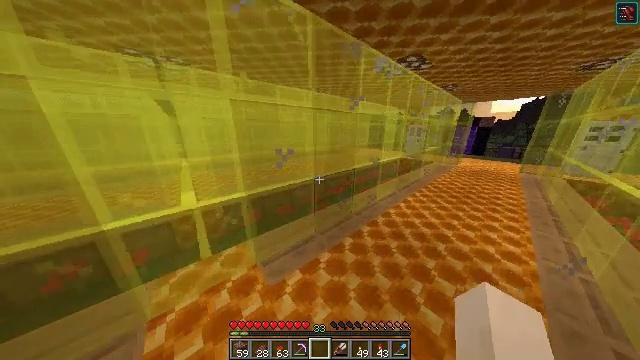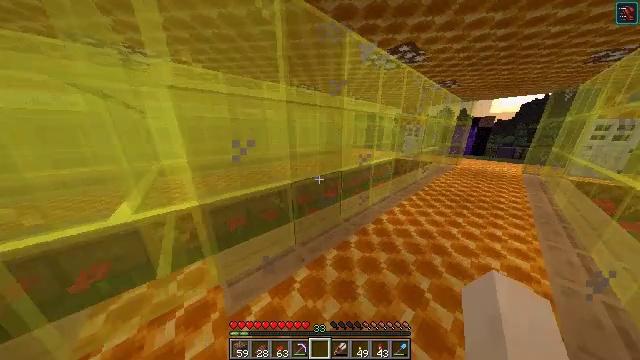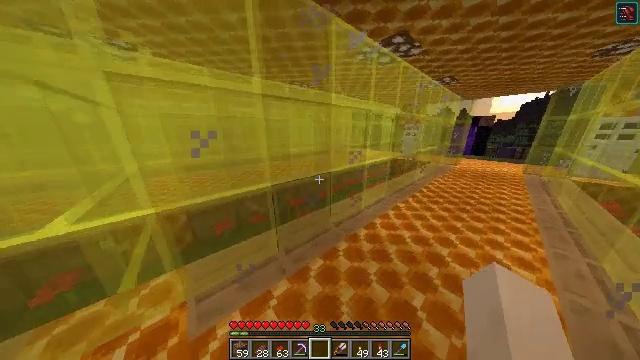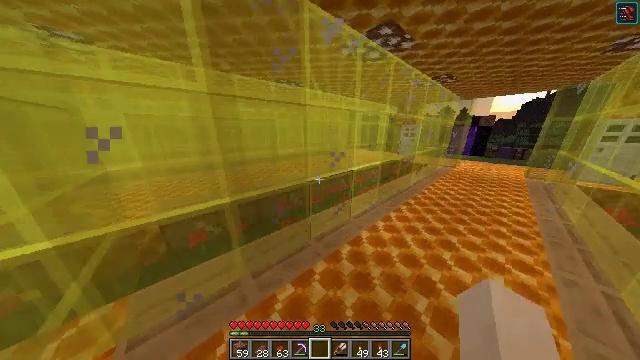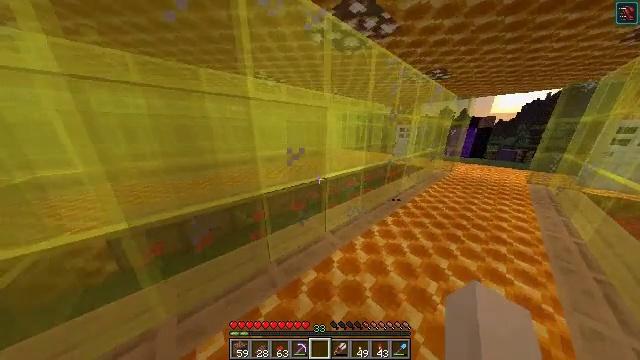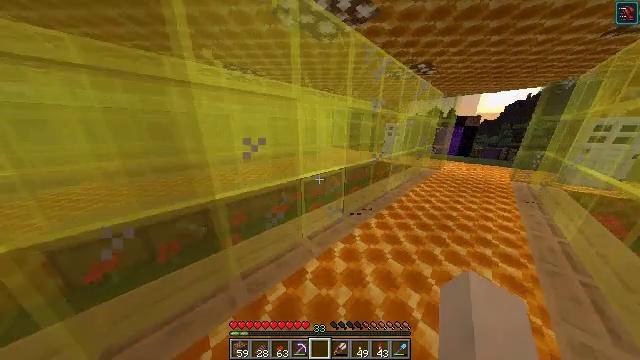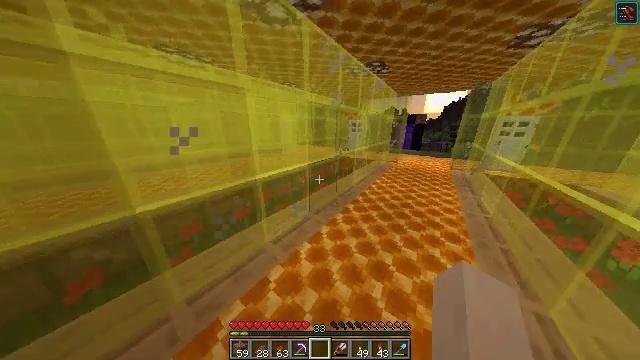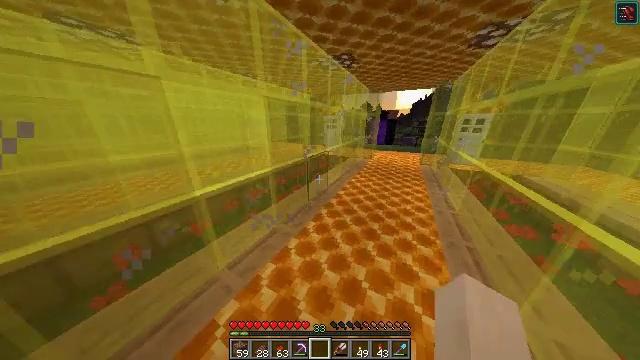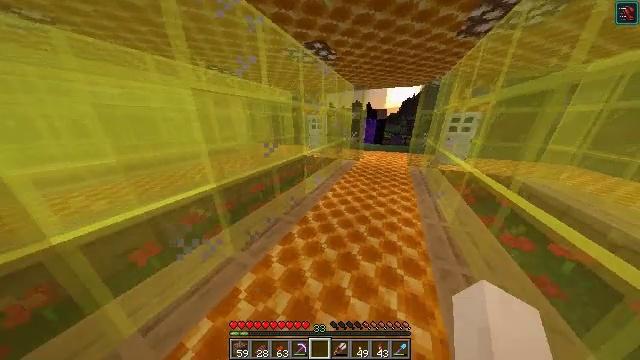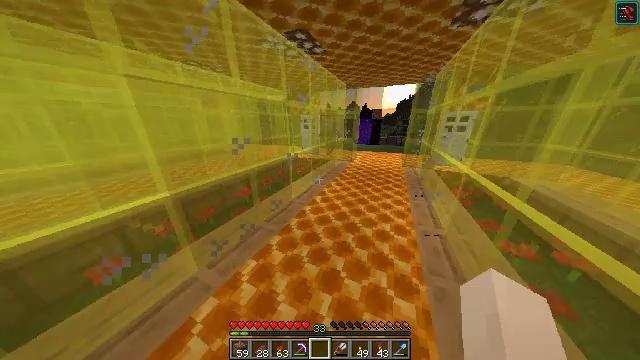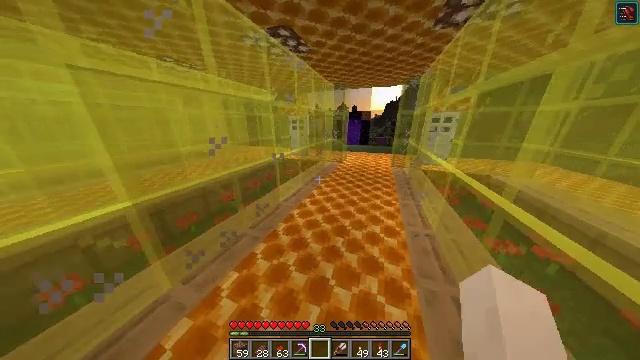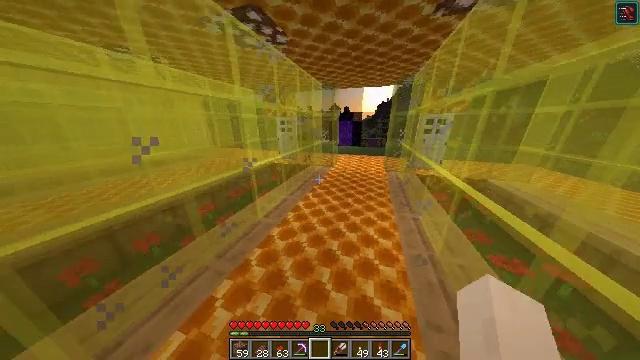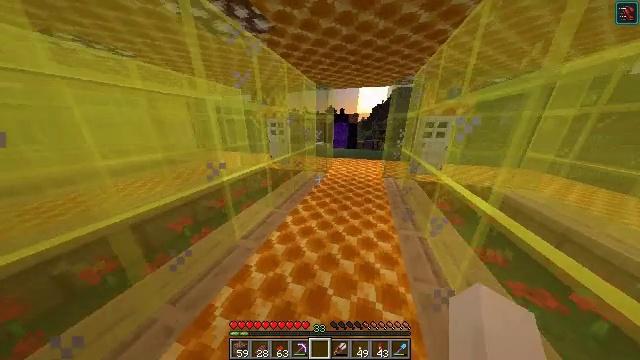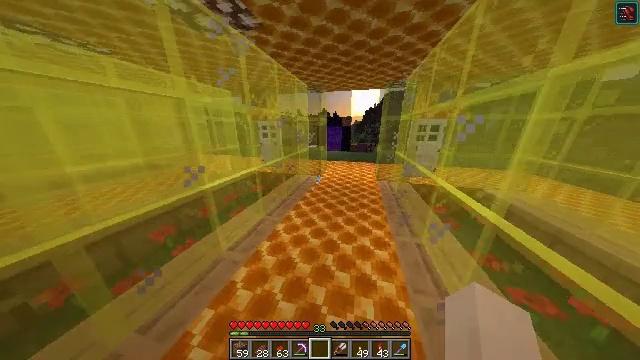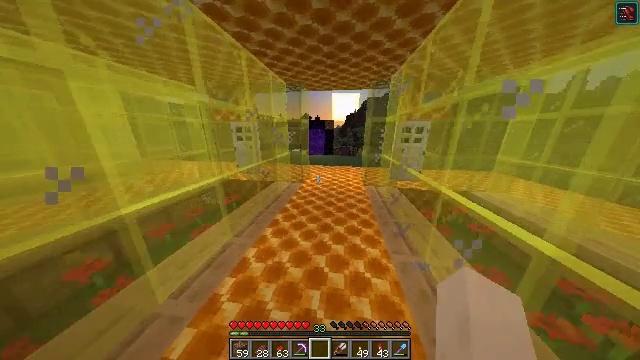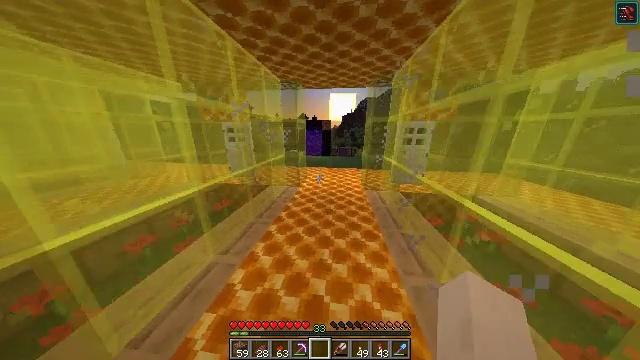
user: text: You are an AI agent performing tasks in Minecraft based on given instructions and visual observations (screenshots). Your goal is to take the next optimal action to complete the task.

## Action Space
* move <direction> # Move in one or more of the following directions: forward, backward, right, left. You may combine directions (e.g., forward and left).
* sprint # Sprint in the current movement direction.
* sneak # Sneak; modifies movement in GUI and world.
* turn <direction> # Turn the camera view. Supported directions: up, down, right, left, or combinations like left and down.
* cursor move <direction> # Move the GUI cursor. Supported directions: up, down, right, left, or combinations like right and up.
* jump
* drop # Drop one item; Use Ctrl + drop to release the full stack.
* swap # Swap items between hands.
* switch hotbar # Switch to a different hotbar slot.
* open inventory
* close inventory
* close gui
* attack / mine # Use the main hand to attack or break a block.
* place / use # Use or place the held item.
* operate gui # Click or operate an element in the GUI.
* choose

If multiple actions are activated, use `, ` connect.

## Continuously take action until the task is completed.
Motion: motion action
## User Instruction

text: Combine 4 honeycombs to form a honeycomb block.
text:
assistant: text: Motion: move forward and move right
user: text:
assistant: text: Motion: move forward and move right
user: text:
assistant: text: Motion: move forward and move right
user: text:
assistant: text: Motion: move forward and move right
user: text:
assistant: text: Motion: move forward and move right, turn right
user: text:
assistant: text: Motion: move forward and move right, turn right
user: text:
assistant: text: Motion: move forward and move right, turn right and down
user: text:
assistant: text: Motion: move forward and move right, turn right
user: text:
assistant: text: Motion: move forward and move right
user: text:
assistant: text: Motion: move forward, turn right
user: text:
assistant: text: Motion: move forward, turn right
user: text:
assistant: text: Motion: move forward, turn right
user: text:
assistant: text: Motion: move forward, turn right
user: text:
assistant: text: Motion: move forward, turn right and up
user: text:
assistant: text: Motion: move forward, turn right
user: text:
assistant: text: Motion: move forward
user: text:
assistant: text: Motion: move forward
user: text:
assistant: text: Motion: move forward
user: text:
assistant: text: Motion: move forward
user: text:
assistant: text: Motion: move forward
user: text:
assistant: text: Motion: move forward
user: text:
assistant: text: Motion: move forward
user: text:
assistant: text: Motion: move forward
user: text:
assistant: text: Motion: move forward, turn right
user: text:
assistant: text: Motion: move forward
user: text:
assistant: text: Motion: move forward
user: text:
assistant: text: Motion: move forward
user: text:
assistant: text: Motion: move forward, turn down
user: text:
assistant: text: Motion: move forward
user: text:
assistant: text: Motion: move forward